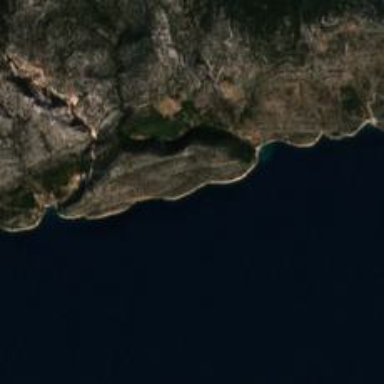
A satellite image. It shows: Picturesque coastline scene.